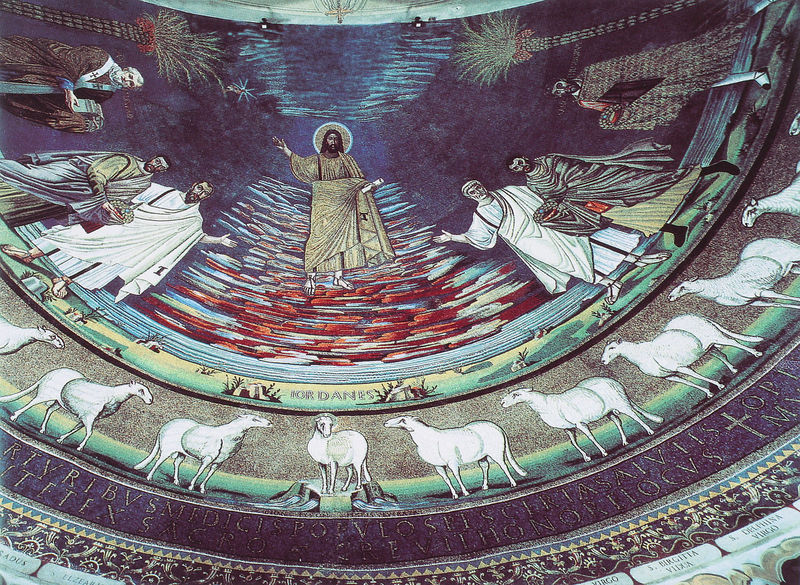
Titel: Apsismosaik
Standort: Rom, S. Cosma e Damiano (EU - I - Latium)
Schlagwörter: blau, gemälde, wasser, grün, männer, weiss, rot, falten, kirche, gewand, decke, schrift, sterne, christus, palmen, heilige, fresko, lämmer, schafe, sakral, deckenmalerei, latein, jordan, wunder